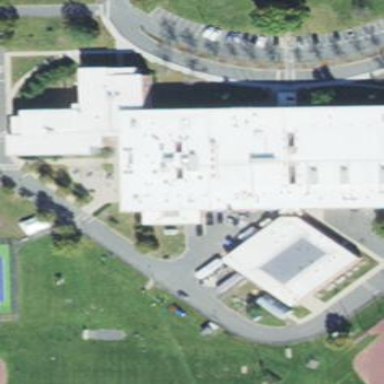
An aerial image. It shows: School building.